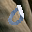
Label: 0